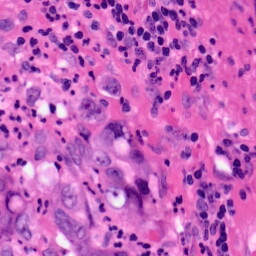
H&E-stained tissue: Pancreatic